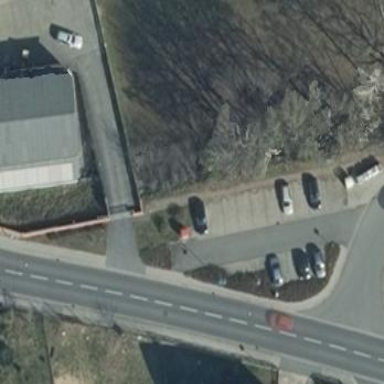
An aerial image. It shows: Parking area with asphalt surface.